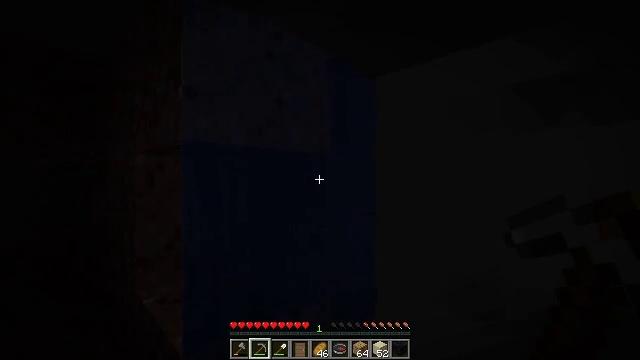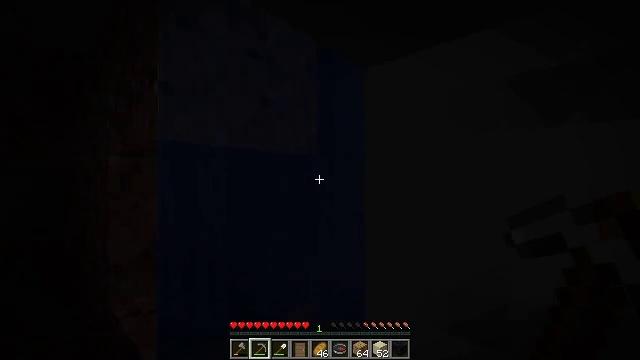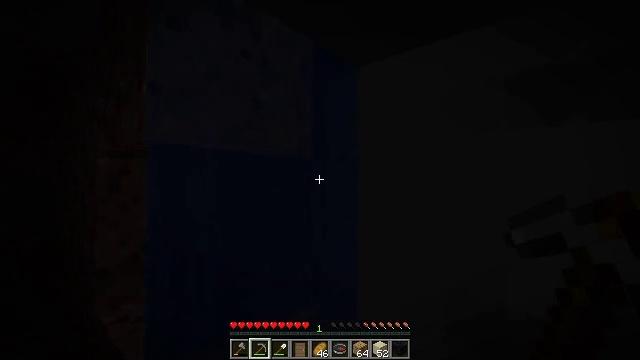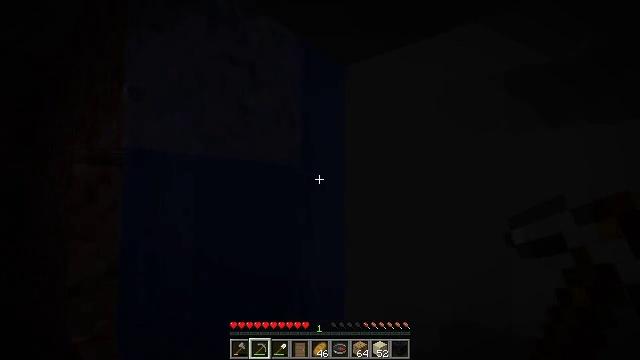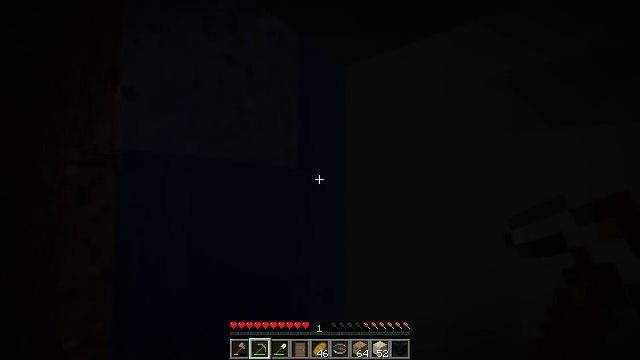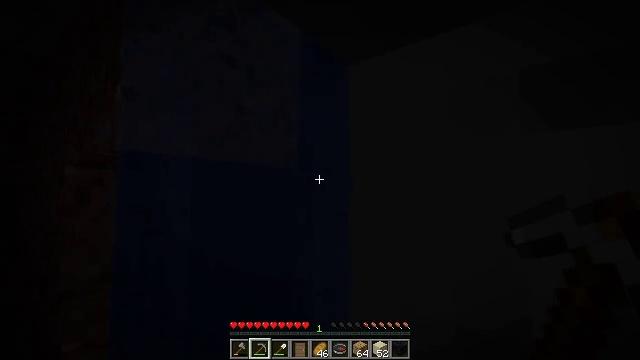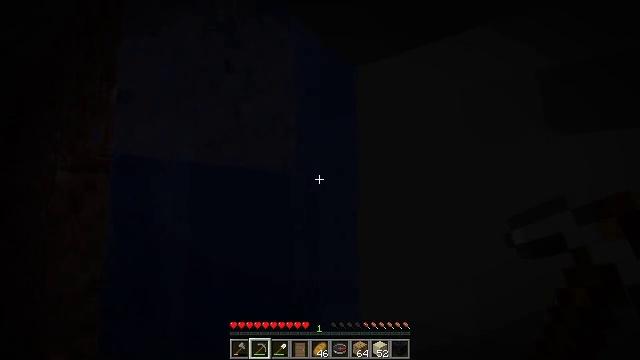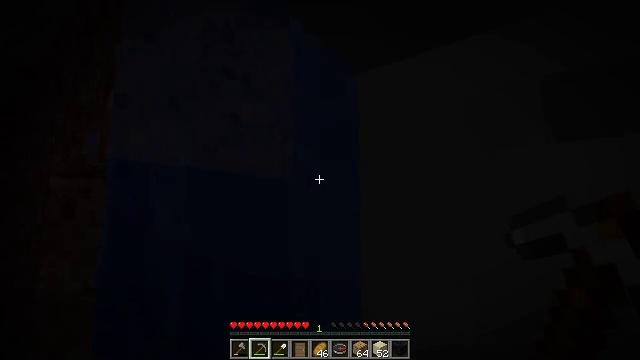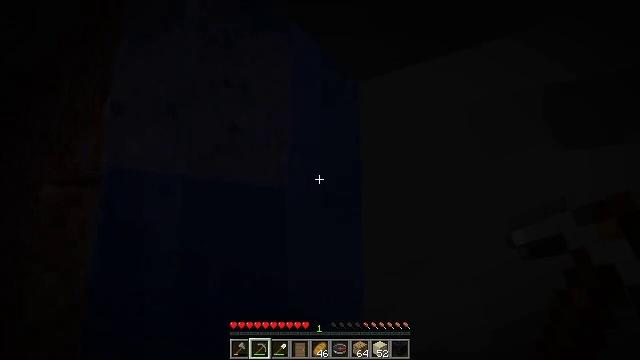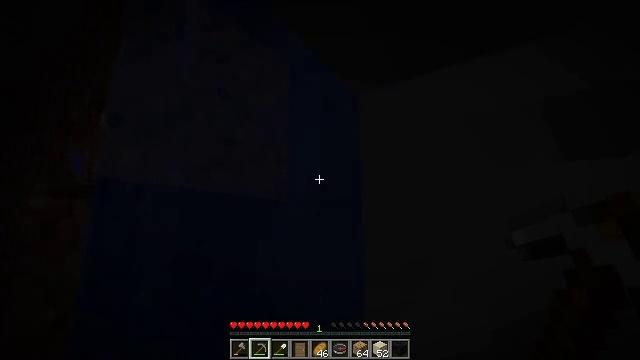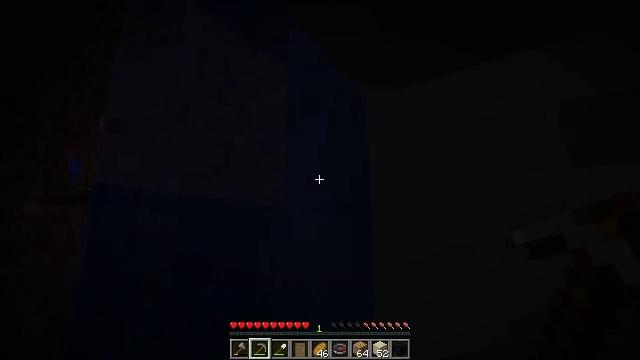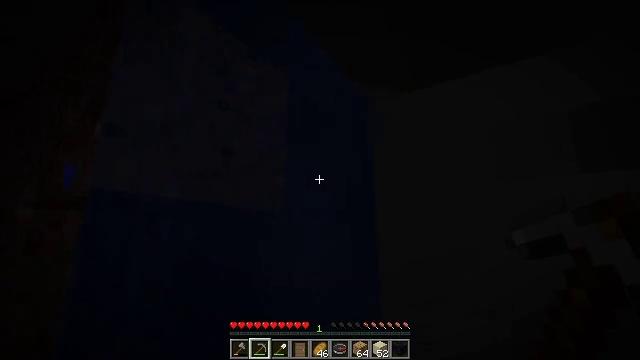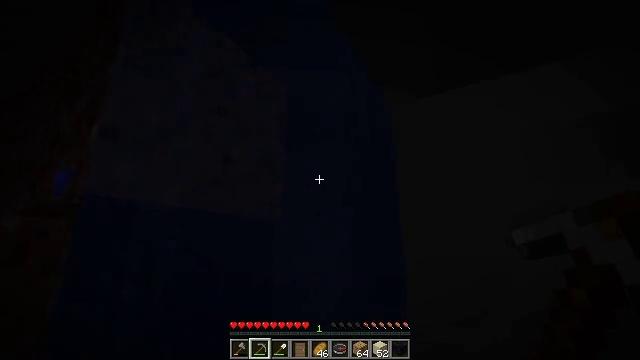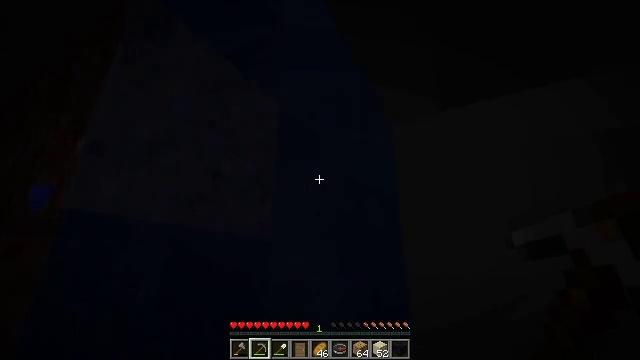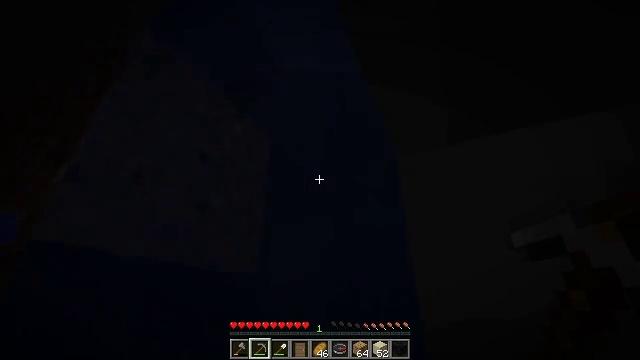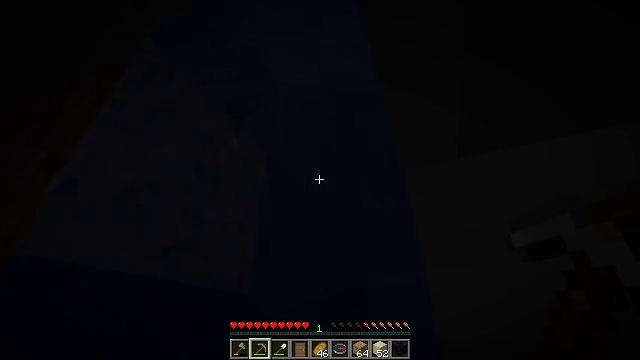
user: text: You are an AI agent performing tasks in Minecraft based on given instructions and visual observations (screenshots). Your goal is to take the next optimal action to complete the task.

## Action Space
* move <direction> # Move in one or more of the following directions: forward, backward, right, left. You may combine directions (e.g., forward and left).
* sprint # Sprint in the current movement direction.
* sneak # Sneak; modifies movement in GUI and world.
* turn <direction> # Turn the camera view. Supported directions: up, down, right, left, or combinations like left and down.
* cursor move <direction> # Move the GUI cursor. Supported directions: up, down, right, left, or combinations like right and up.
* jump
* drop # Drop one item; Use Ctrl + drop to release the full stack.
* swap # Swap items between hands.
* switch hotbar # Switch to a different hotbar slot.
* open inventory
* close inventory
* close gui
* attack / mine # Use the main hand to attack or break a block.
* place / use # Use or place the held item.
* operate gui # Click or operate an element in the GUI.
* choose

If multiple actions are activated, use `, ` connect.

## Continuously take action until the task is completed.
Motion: motion action
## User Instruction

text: Gather sugar cane for crafting.
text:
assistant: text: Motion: move forward, sprint, turn right, jump
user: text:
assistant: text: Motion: move forward, sprint, turn right, jump
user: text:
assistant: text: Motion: move forward, sprint, turn right and up, jump
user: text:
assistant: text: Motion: move forward, sprint, jump
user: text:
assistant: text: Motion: move forward, sprint, jump
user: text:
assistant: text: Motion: move forward, sprint, turn right and up, jump
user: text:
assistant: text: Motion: move forward, sprint, turn up, jump
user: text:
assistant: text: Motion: move forward, sprint, turn up, jump
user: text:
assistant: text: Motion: move forward, sprint, turn right and up, jump
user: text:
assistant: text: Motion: move forward and move left, sprint, turn up, jump
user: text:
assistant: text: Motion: move forward and move left, sprint, turn up, jump
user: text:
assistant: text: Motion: move forward and move left, sprint, turn right and up, jump
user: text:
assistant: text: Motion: move forward and move left, sprint, turn right and up, jump
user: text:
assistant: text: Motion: move forward and move left, sprint, turn right and up, jump
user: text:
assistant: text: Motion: move forward, sprint, turn right and up, jump
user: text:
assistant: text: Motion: move forward, sprint, turn right and up, jump
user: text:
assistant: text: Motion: move forward, sprint, turn up, jump
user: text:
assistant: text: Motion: move forward, sprint, jump
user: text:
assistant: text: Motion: move forward and move left, sprint, turn right and up, jump
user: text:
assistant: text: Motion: move forward and move left, sprint, turn right and up, jump
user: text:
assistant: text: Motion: move forward and move left, sprint, jump
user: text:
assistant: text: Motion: move forward and move left, sprint, jump
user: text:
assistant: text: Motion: move forward, sprint, jump
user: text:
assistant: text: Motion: move forward, sprint, turn left, jump
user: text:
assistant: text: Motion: move forward and move left, sprint, turn left and down, jump
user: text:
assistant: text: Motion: move forward and move left, sprint, jump
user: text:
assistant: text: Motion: move forward and move left, sprint, jump
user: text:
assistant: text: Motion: move forward and move left, sprint, jump
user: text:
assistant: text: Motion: move forward and move left, sprint, jump
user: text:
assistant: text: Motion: move forward and move left, sprint, jump